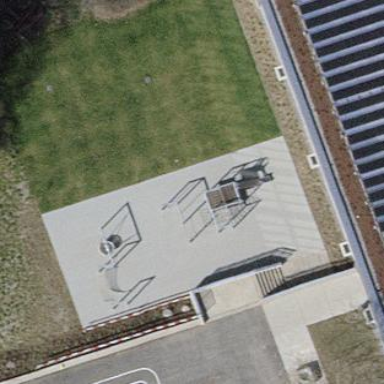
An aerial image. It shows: Playground area for leisure activities on the land.